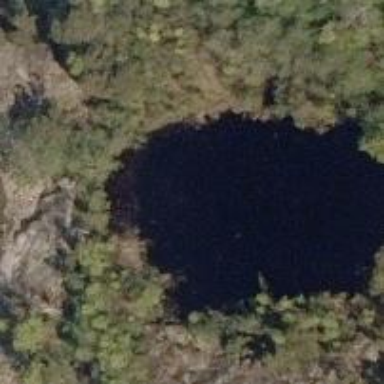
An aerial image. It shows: Pond with natural water.